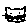
Label: cat